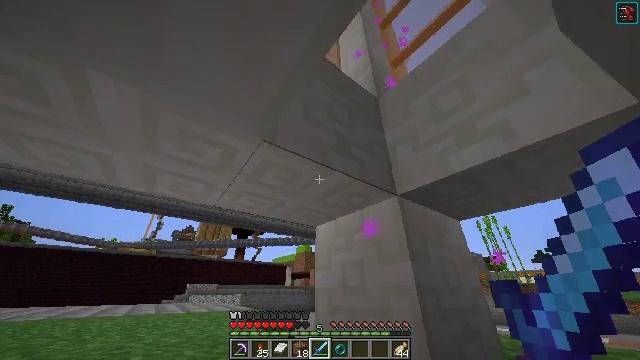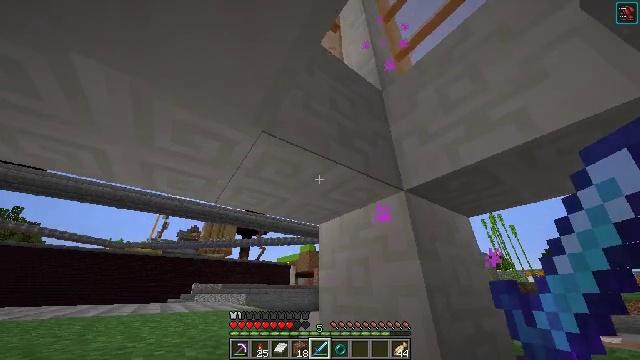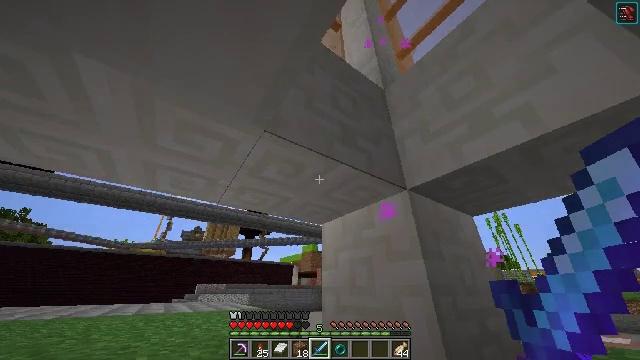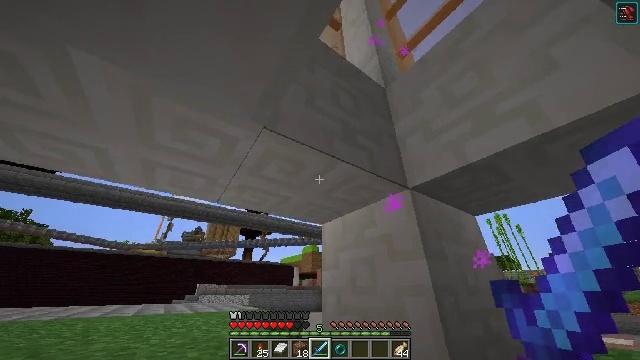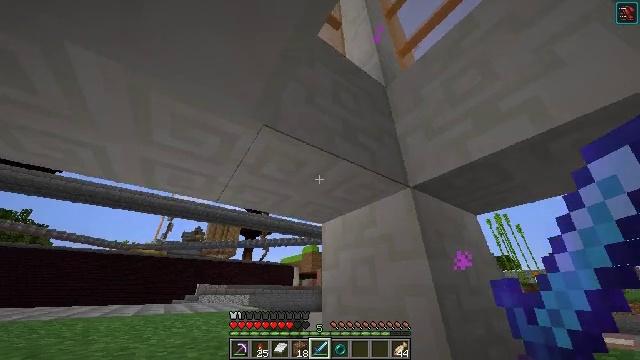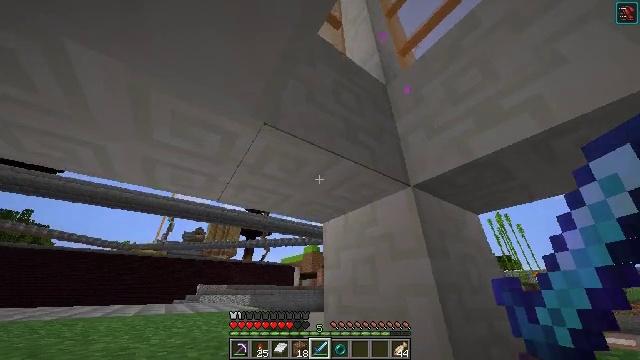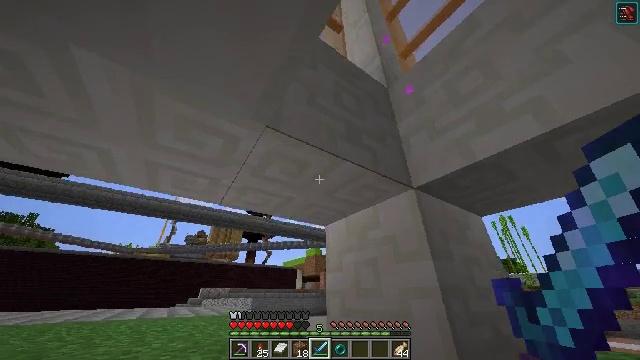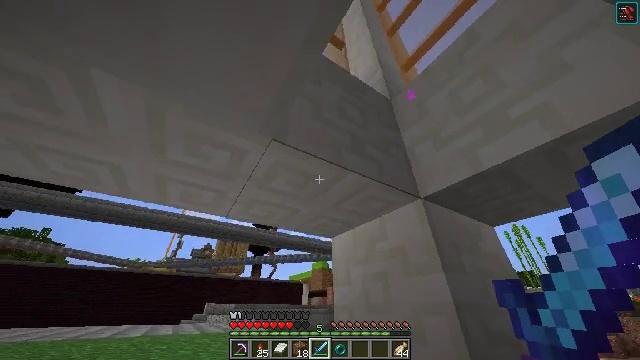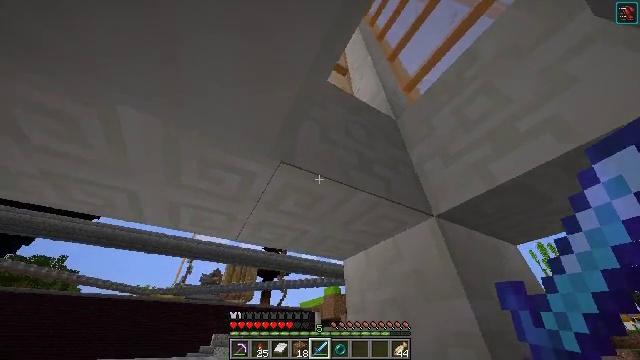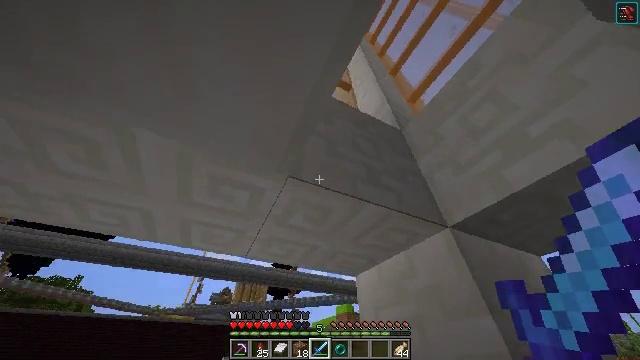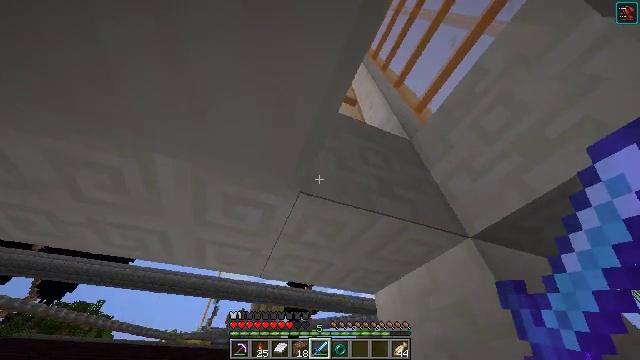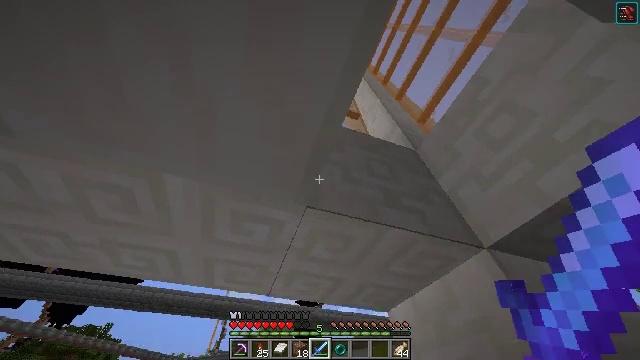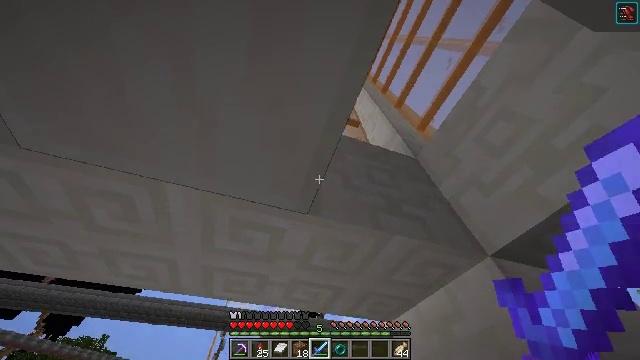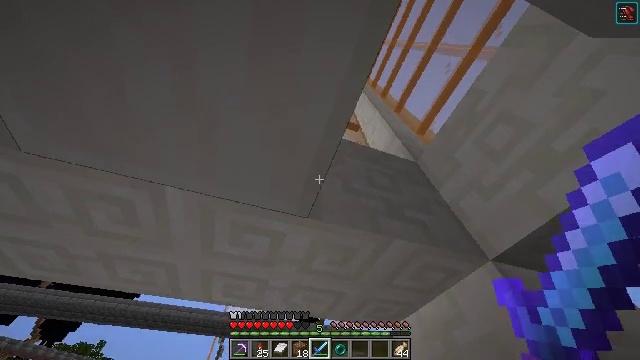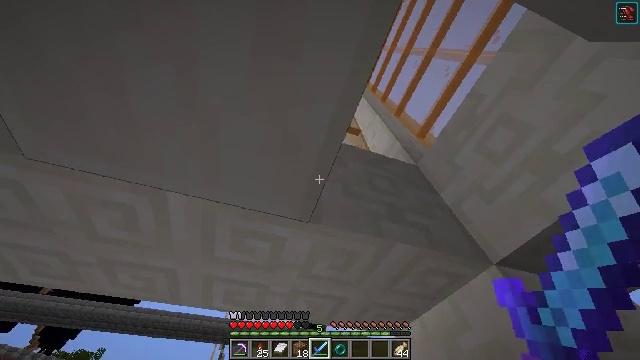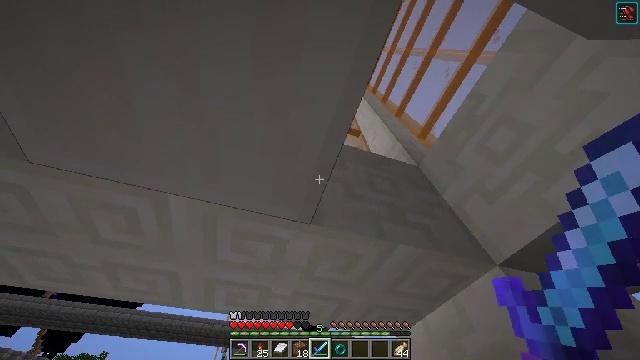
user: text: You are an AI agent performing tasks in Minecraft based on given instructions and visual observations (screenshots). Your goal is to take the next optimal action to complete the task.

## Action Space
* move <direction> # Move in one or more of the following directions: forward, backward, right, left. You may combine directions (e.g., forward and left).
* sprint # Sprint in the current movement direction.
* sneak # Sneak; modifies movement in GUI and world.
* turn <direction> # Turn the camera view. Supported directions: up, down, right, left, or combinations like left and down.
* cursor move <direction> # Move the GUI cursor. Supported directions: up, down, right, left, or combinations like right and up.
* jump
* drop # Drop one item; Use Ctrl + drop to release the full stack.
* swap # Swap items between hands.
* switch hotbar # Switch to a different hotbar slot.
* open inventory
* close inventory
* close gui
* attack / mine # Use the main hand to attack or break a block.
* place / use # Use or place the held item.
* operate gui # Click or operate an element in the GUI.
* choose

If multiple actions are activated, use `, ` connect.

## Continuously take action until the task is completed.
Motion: motion action
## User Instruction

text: Attack the quartz slab to collect it.
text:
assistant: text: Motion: turn left
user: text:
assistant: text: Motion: no_op
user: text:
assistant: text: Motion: no_op
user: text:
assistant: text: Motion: no_op
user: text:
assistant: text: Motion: no_op
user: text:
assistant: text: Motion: no_op
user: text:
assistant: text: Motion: turn left and up
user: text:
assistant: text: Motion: turn left and up
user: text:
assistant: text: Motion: turn left and up
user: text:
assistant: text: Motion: turn left and up
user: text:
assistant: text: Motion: turn left and up
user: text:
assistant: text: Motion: turn up
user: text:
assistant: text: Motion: turn up
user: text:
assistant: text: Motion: turn up
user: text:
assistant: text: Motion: no_op
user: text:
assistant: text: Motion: no_op
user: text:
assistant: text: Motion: no_op
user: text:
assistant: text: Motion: no_op
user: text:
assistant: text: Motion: no_op
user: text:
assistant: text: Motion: no_op
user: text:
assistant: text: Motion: no_op
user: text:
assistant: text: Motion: no_op
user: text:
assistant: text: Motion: no_op
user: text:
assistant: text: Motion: no_op
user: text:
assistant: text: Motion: no_op
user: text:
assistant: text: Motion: no_op
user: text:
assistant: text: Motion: no_op
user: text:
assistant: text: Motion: no_op
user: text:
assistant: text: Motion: no_op
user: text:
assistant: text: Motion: no_op